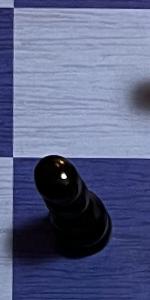
Label: Pawn_Black